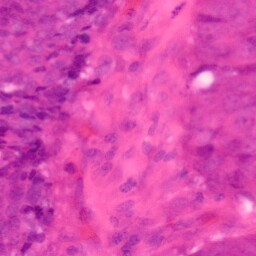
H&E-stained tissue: Colon